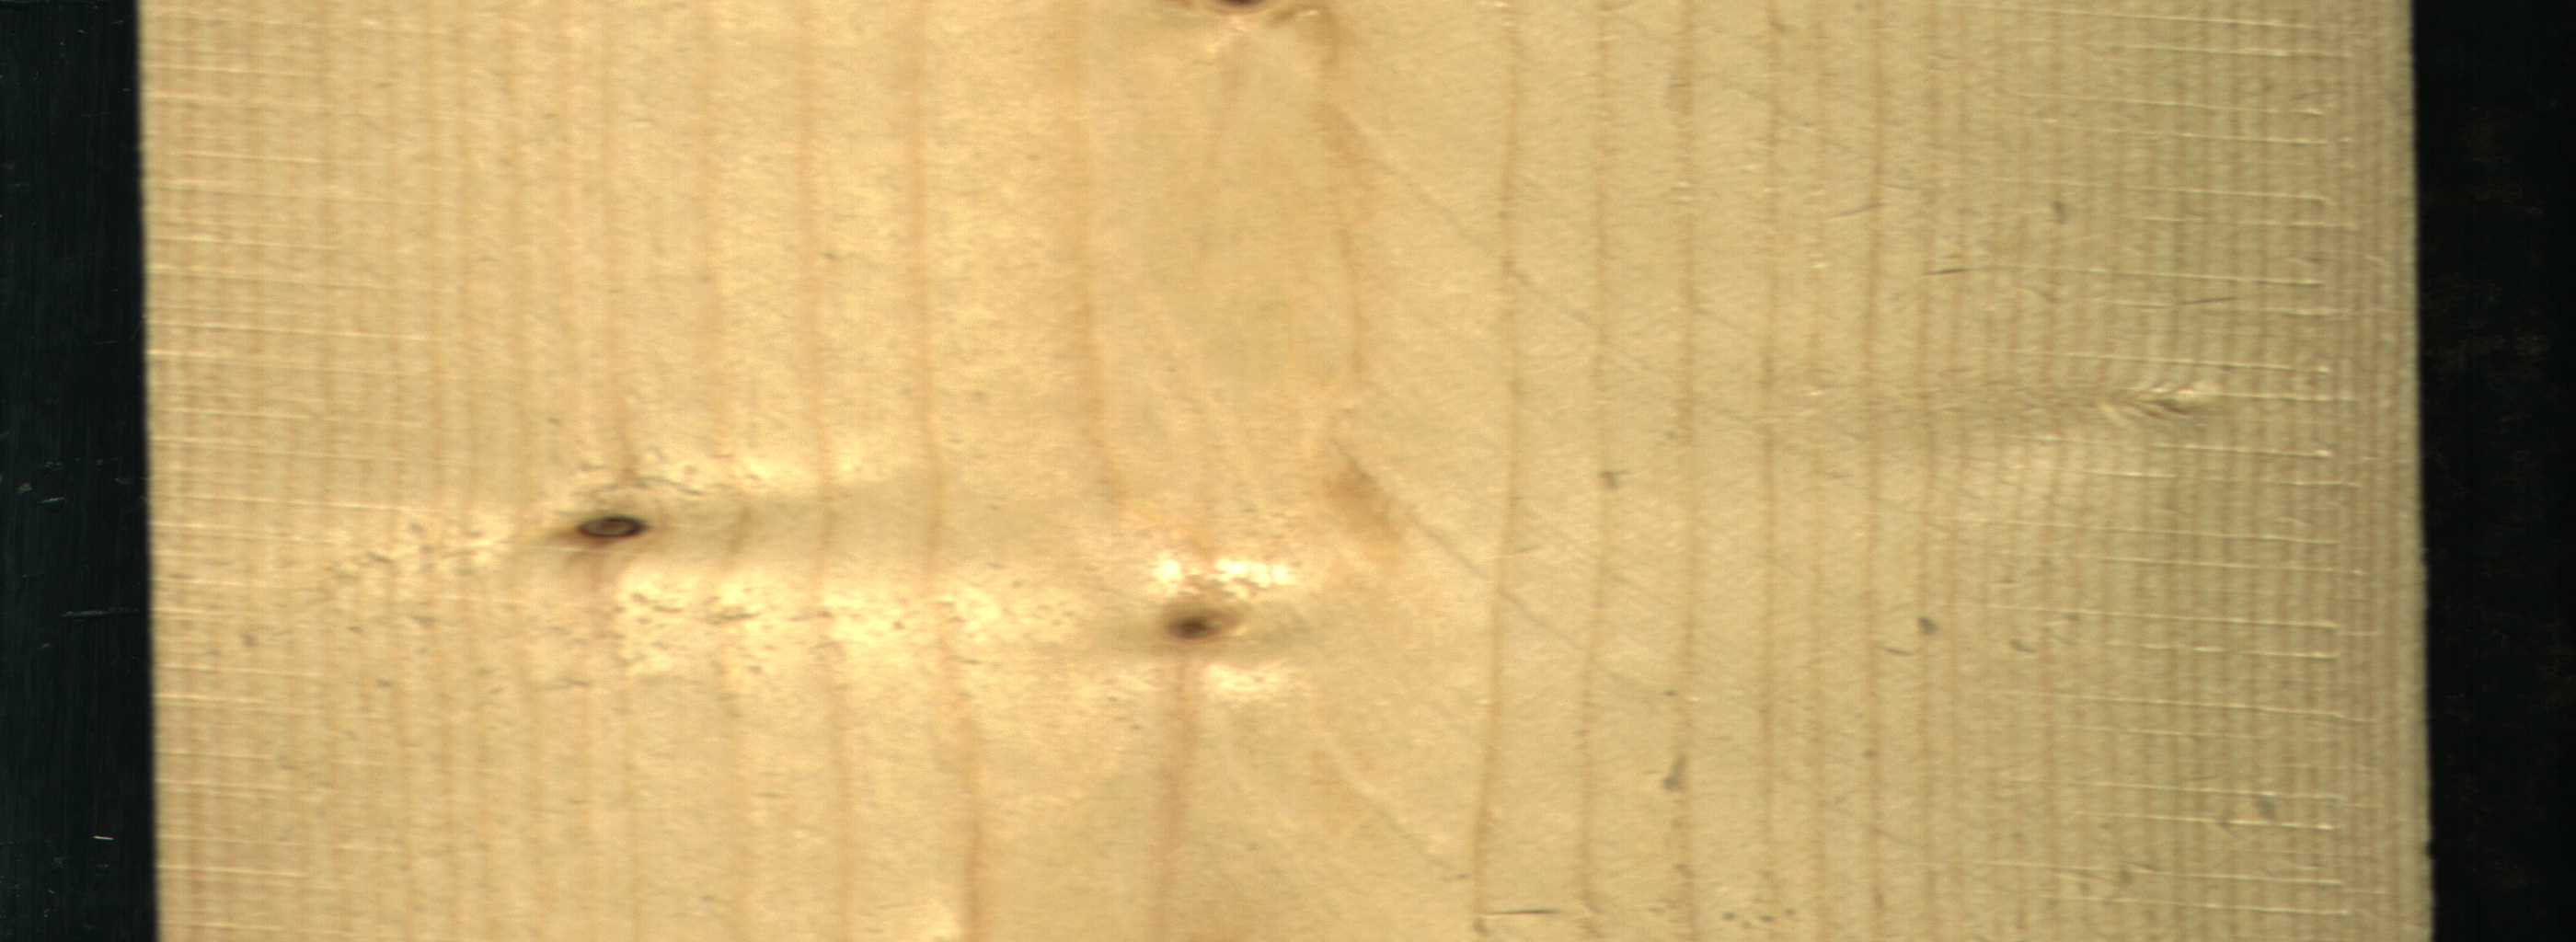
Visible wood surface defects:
Live_Knot
Live_Knot
Live_Knot